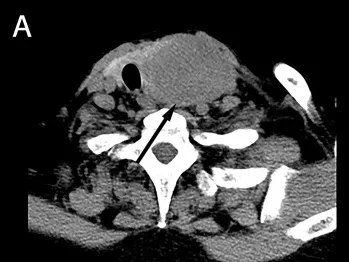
Clinical characteristics of the sarcomatoid parathyroid carcinoma (SaPC) case. (A) Neck CT showed the giant tumor.
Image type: radiology (ct)